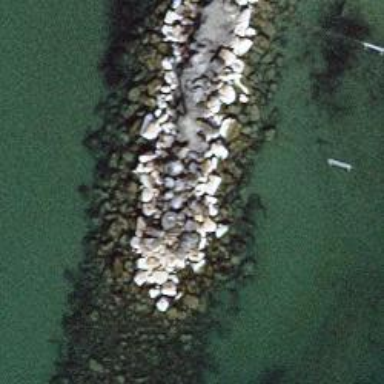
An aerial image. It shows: Breakwater structure.